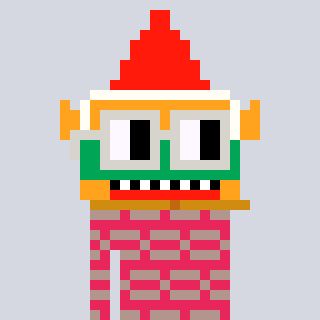
a pixel art character with square light gray glasses, a gnome-shaped head and a redpinkish-colored body on a cool background